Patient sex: F
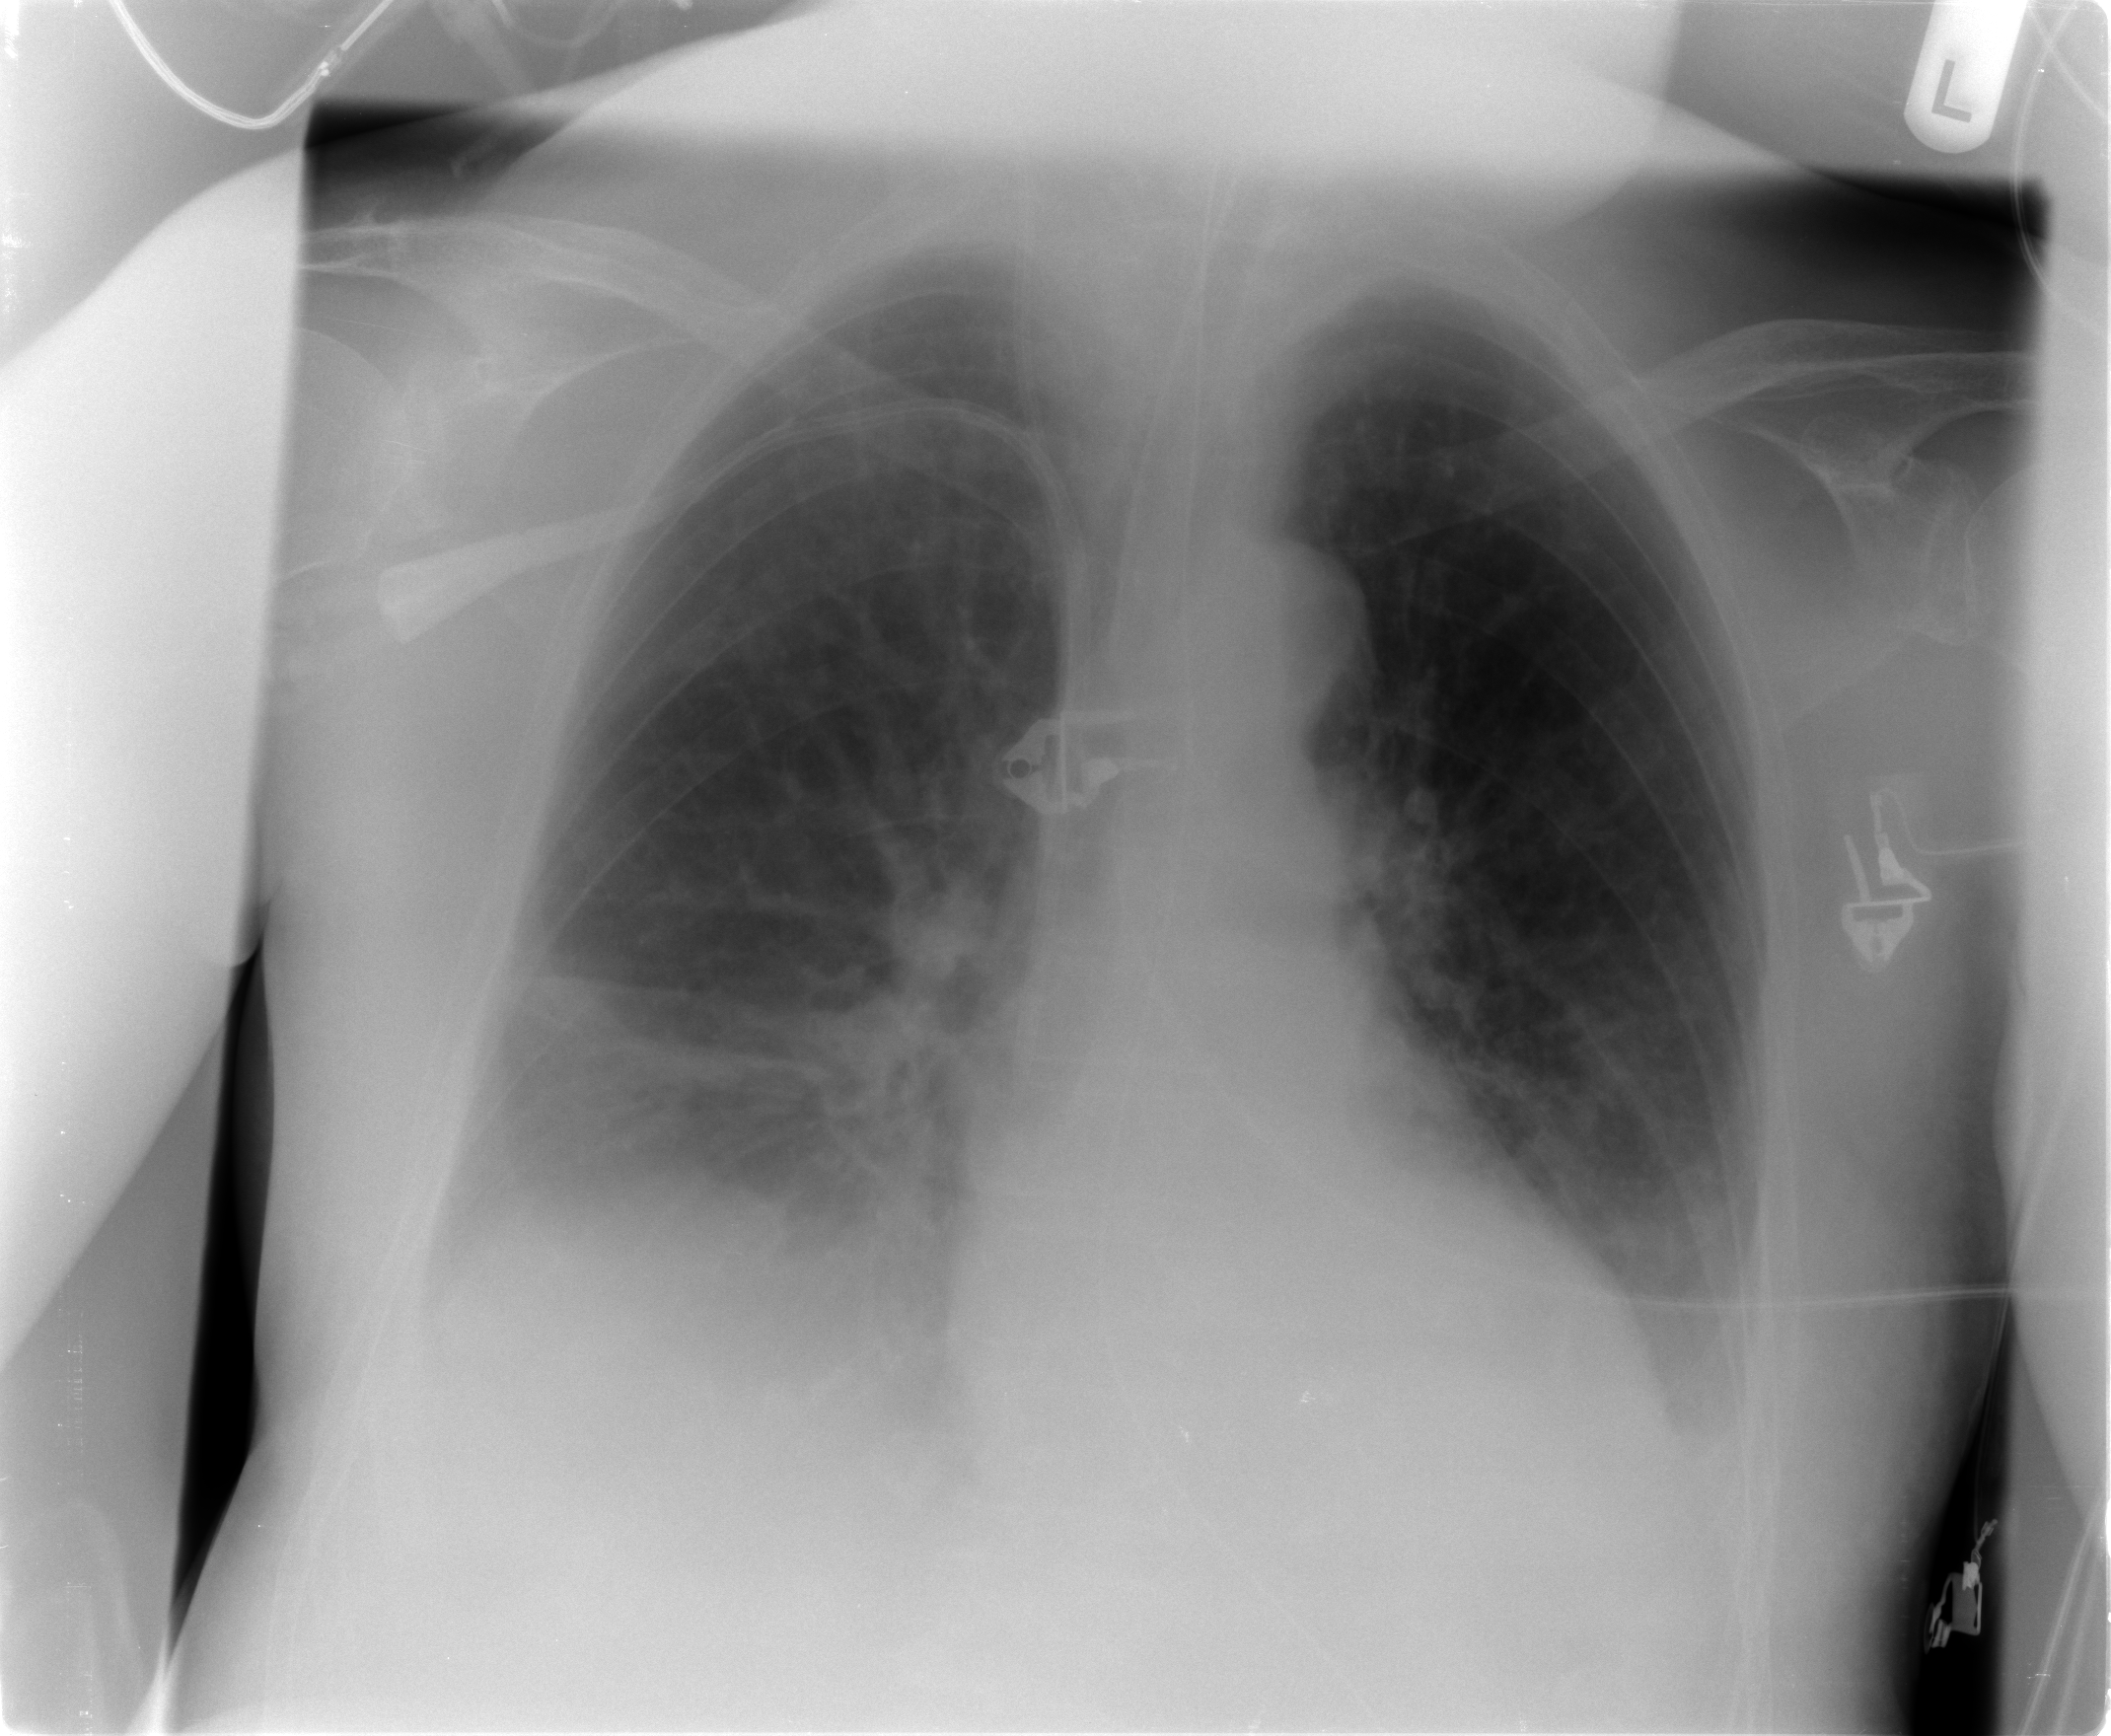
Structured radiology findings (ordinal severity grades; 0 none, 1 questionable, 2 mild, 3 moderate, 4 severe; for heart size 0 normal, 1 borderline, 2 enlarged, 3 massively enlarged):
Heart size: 0
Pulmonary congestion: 2
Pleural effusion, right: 2
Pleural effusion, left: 2
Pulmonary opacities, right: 0
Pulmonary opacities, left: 0
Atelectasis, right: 2
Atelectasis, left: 2